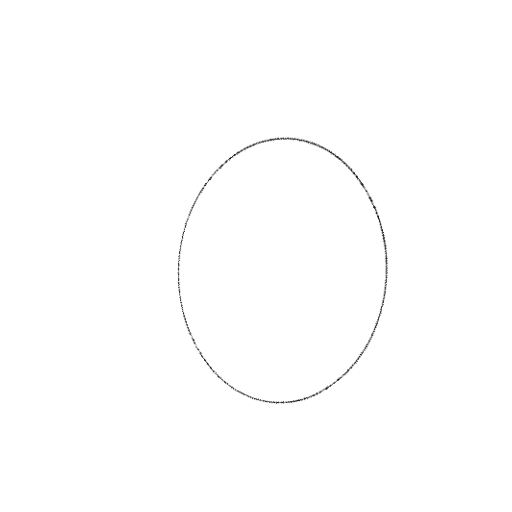
Crossing number: 0